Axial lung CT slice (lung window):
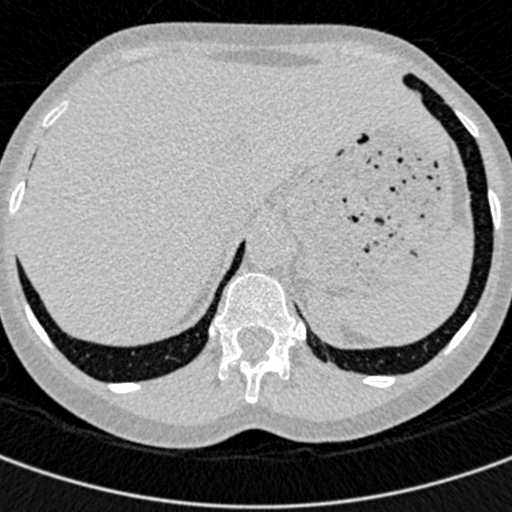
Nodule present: no